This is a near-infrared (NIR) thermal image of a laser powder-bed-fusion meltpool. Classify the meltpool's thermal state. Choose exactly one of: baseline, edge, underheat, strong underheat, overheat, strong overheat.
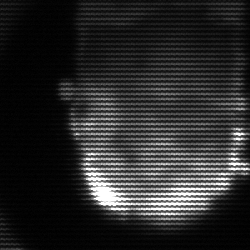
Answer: baseline